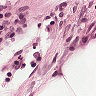
Metastatic tissue present: no